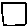
Label: square